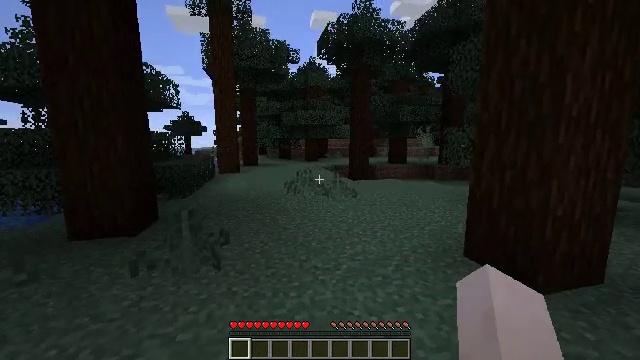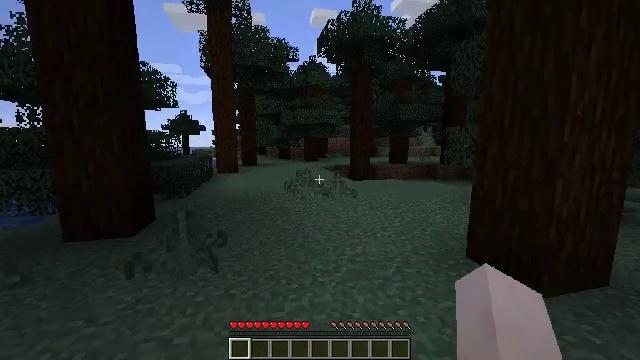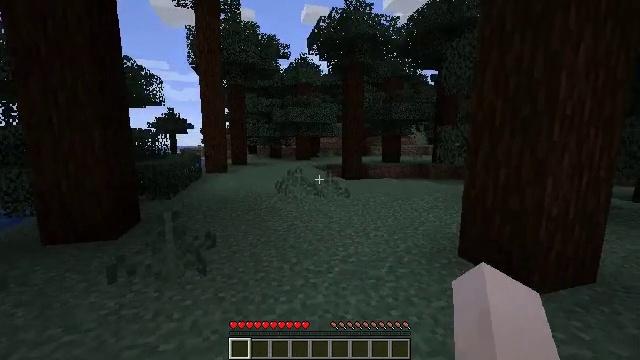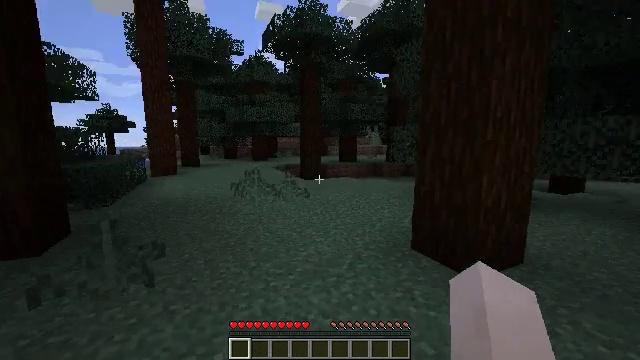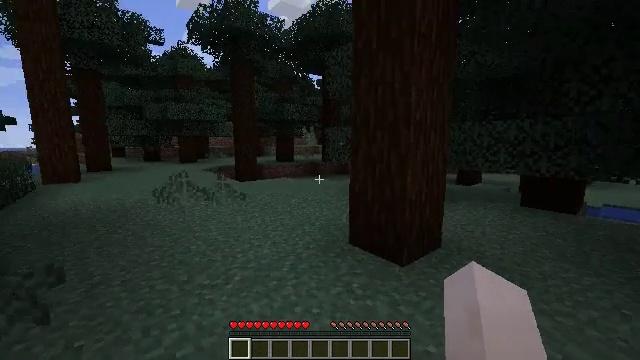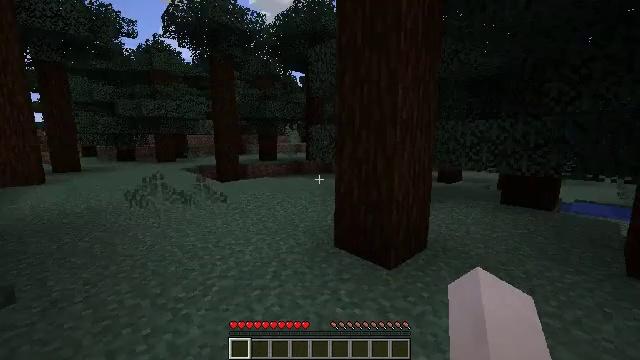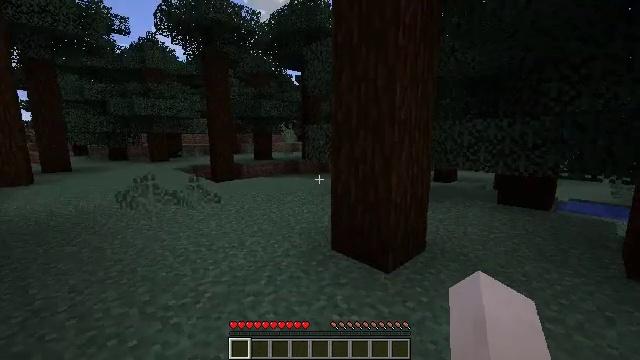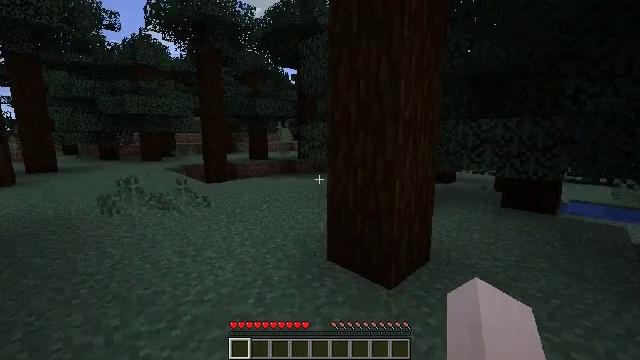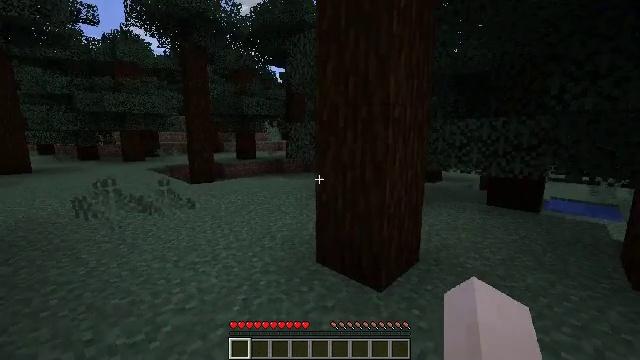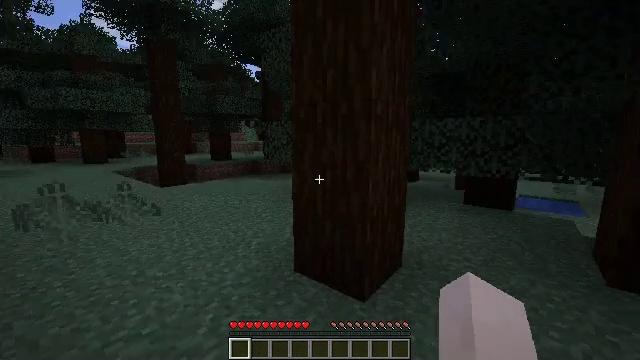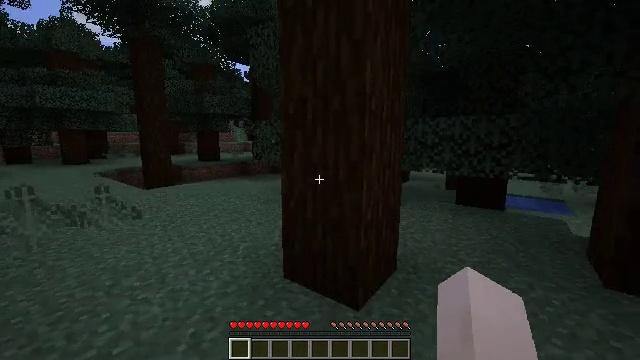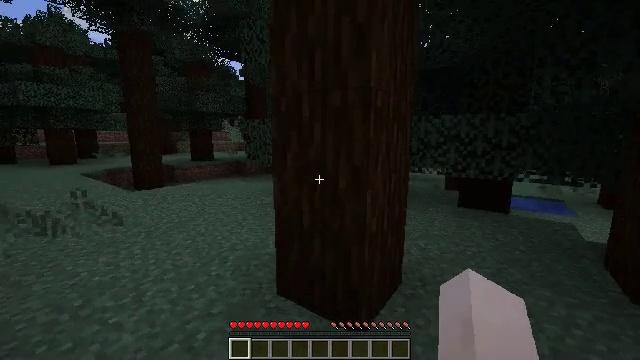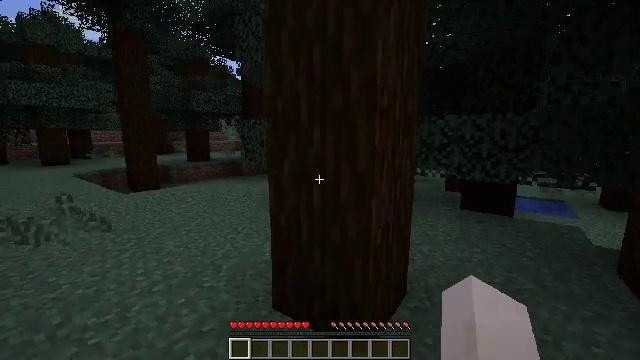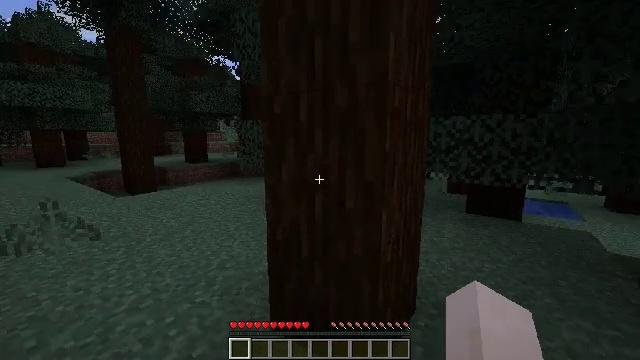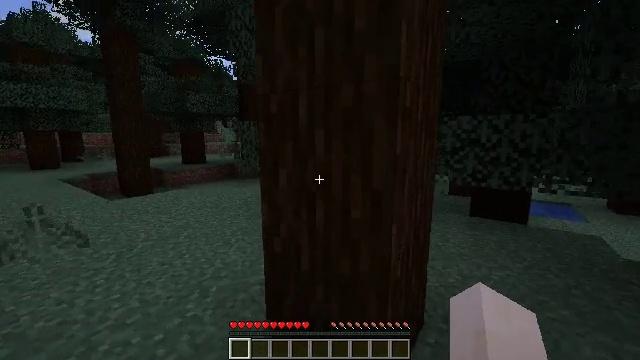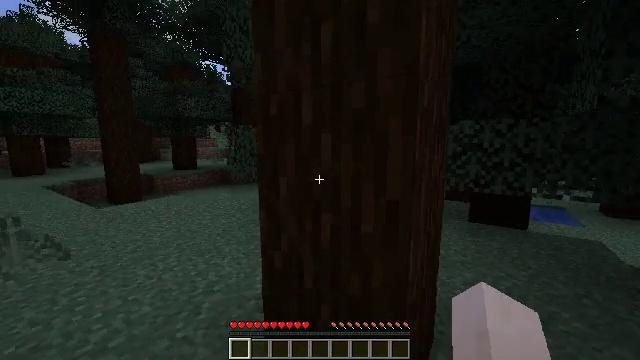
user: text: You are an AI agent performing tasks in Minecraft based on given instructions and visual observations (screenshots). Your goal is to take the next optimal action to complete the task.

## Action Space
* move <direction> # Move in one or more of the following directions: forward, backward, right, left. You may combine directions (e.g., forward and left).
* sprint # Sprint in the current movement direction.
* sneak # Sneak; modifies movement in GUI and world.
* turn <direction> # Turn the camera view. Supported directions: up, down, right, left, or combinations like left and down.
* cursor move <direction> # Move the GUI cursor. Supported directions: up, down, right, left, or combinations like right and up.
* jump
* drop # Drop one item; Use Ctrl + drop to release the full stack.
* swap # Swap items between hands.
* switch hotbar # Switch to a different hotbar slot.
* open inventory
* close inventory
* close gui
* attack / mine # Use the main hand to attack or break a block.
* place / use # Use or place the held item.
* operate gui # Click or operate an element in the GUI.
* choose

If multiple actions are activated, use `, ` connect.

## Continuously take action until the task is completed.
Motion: motion action
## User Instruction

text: Chop down the spruce log.
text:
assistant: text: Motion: attack / mine
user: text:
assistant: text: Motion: turn right, attack / mine
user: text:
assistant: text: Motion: turn right, attack / mine
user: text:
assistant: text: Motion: move forward, turn right, attack / mine
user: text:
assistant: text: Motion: move forward, turn right, attack / mine
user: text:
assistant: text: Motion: move forward, attack / mine
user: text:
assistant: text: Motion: move forward, attack / mine
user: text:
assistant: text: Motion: move forward, turn right, attack / mine
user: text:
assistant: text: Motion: move forward, turn right, attack / mine
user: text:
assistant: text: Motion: move forward, turn right, attack / mine
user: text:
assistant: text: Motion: move forward, attack / mine
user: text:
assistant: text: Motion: move forward, attack / mine
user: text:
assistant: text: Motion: move forward, attack / mine
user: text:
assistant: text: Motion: move forward, attack / mine
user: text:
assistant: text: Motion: move left, turn right and up, attack / mine
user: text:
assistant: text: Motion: move forward and move left, turn right and up, attack / mine
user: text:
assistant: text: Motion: move forward and move left, turn right and up, attack / mine
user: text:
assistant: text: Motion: turn right and up, attack / mine
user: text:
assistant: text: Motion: turn right and up, attack / mine
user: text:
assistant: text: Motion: turn right and up, attack / mine
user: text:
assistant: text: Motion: turn right and up, attack / mine
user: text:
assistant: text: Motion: turn right and up, attack / mine
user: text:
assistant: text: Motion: move forward, attack / mine
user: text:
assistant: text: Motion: move forward, turn left and up, attack / mine
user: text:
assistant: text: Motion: move forward, turn left, attack / mine
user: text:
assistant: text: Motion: move forward, attack / mine
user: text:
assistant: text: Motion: attack / mine
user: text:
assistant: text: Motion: attack / mine
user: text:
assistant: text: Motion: attack / mine
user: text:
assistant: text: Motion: attack / mine